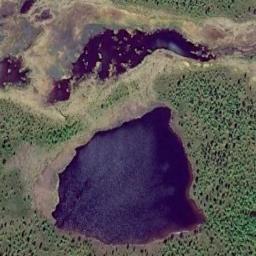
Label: lake